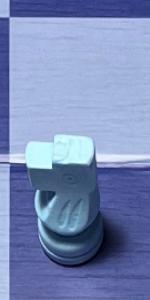
Label: Knight_White